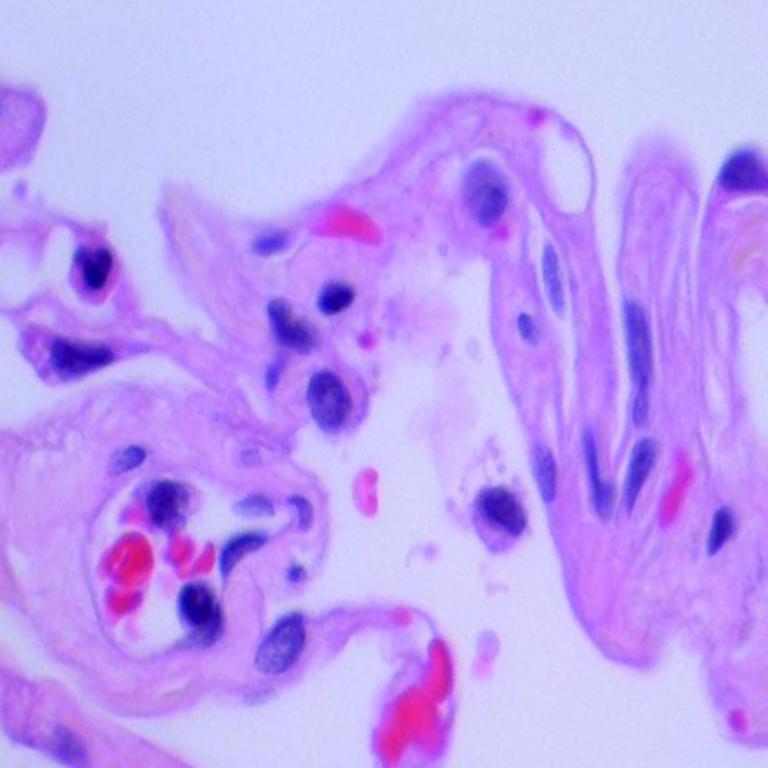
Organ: lung
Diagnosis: benign